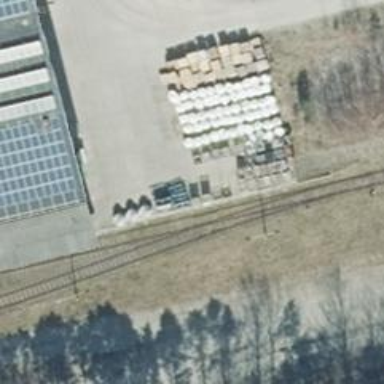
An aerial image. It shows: Railway yard.